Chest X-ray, AP view. Patient: 41 years old, sex F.
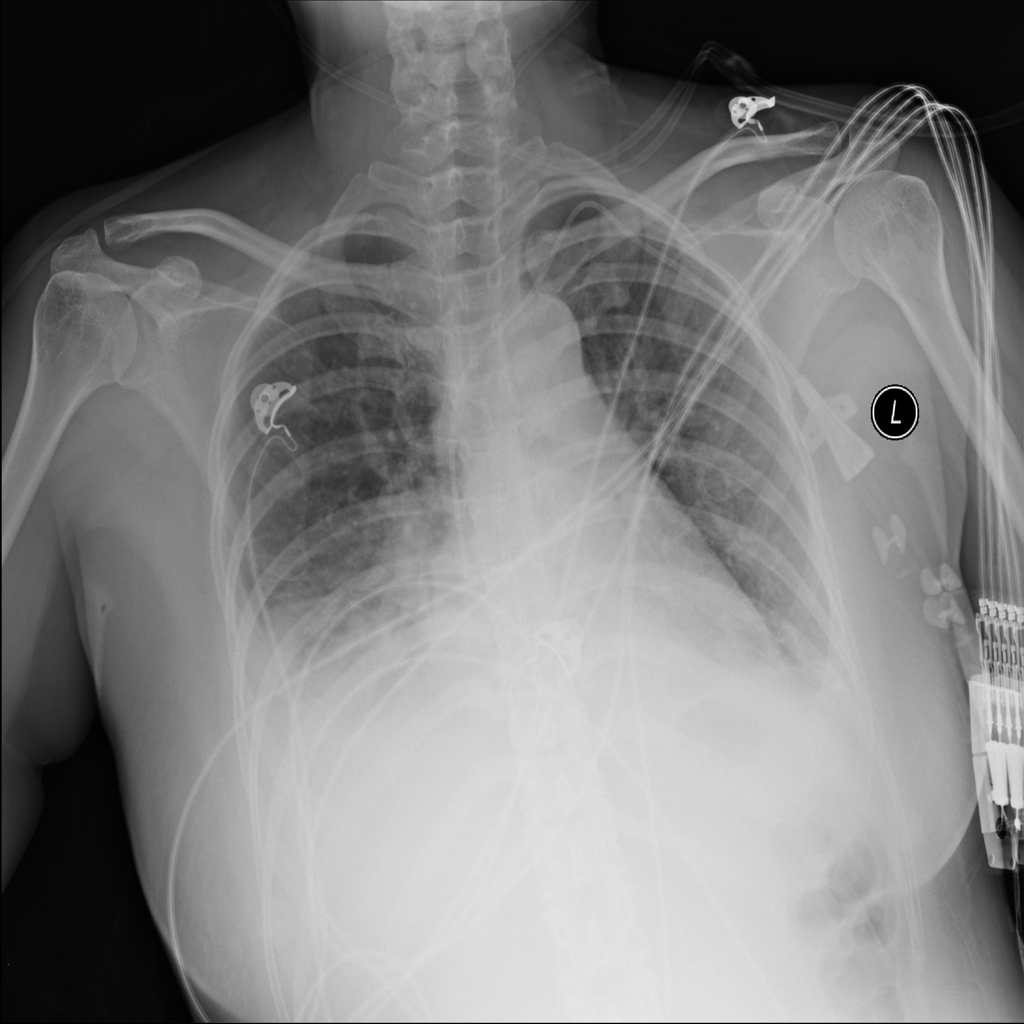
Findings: Atelectasis, Effusion